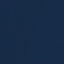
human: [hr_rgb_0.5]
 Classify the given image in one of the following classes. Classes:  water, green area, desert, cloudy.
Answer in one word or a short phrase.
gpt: water